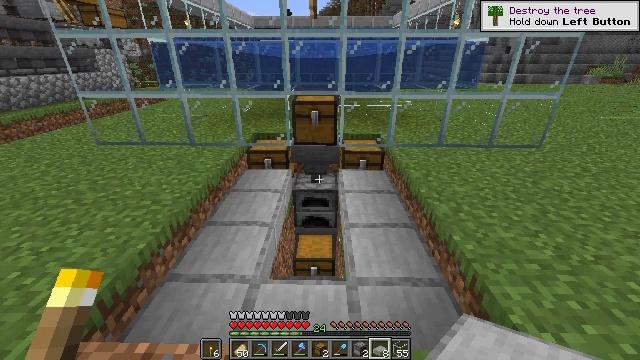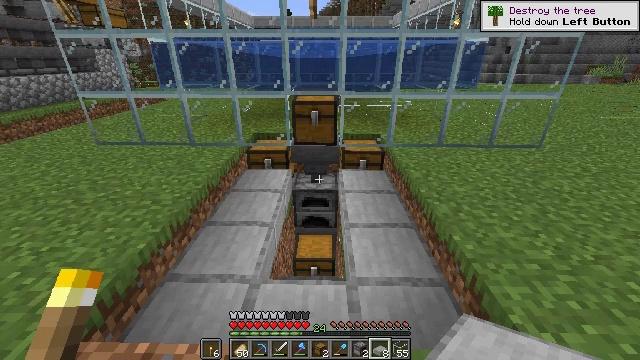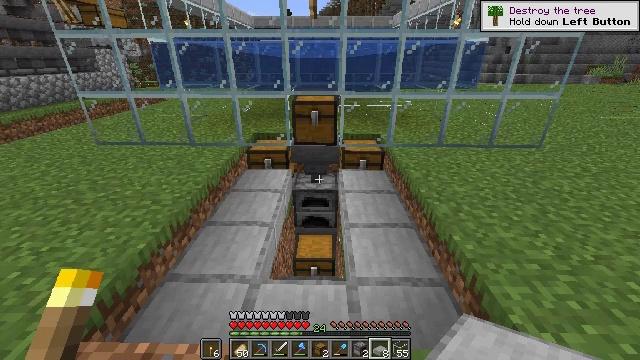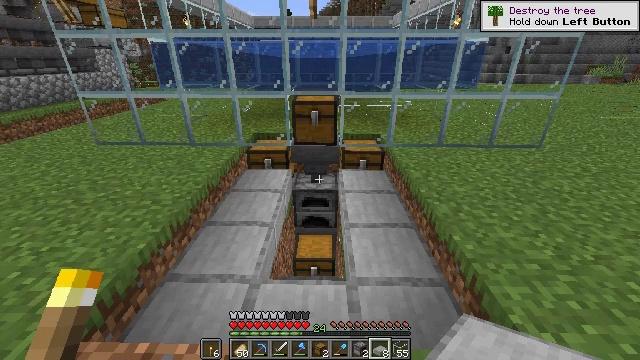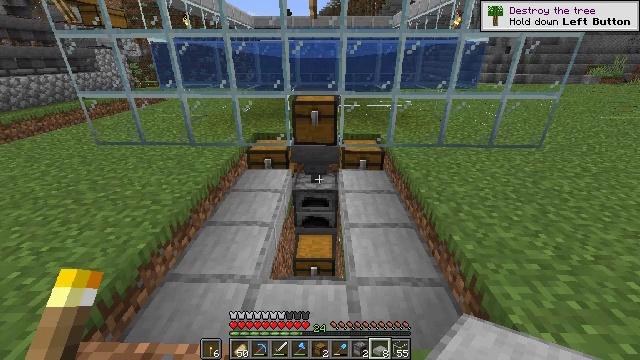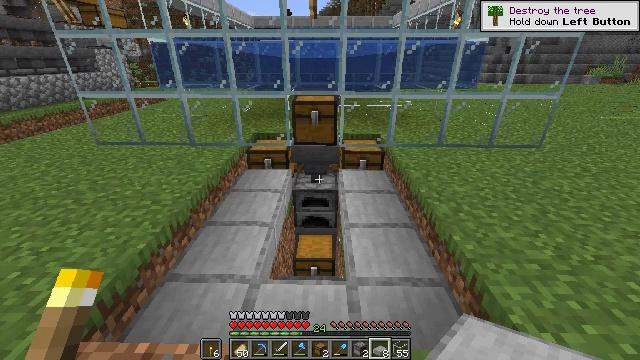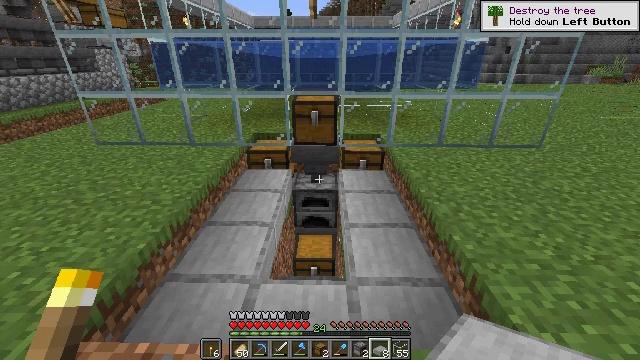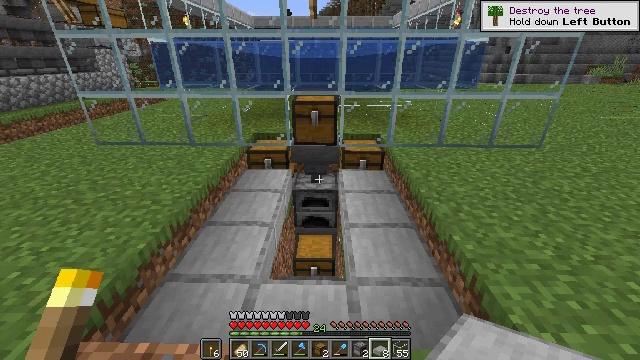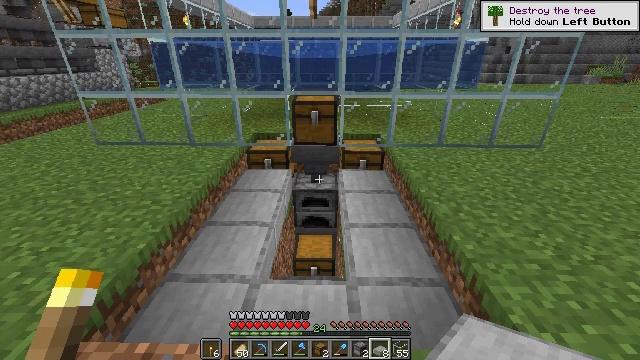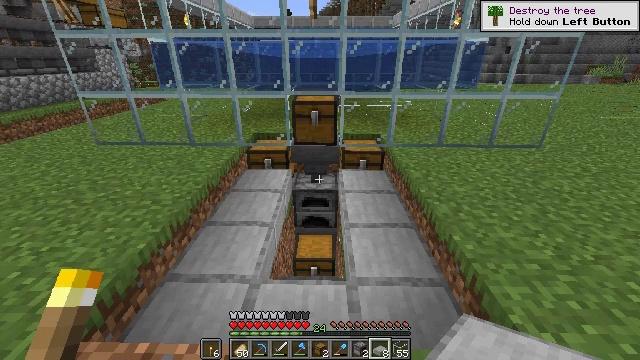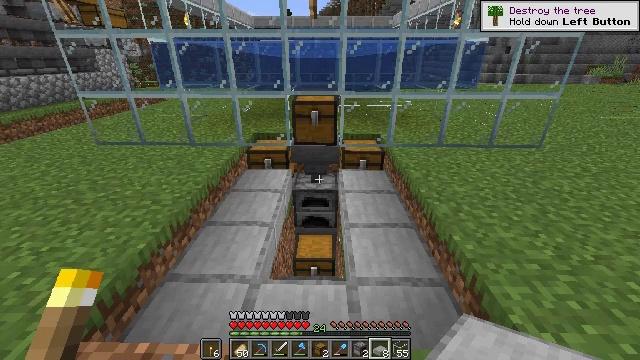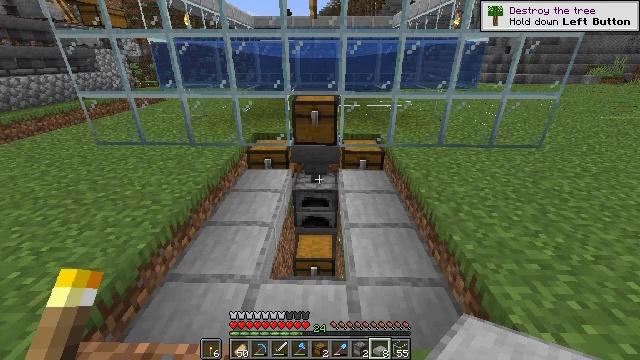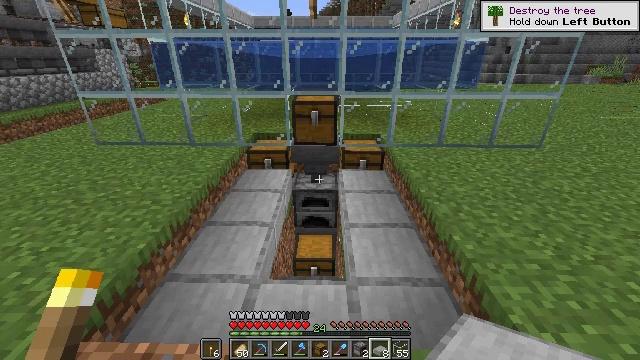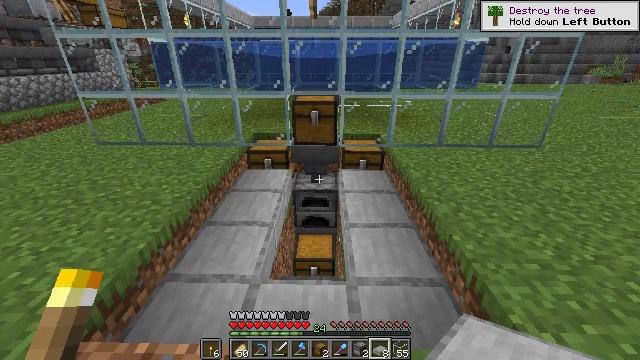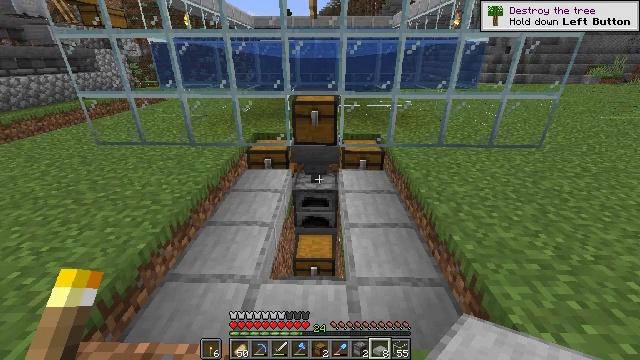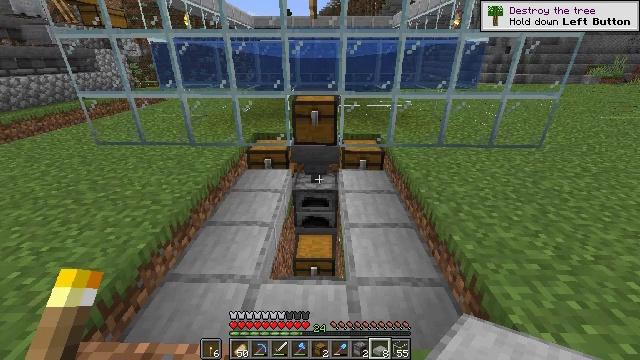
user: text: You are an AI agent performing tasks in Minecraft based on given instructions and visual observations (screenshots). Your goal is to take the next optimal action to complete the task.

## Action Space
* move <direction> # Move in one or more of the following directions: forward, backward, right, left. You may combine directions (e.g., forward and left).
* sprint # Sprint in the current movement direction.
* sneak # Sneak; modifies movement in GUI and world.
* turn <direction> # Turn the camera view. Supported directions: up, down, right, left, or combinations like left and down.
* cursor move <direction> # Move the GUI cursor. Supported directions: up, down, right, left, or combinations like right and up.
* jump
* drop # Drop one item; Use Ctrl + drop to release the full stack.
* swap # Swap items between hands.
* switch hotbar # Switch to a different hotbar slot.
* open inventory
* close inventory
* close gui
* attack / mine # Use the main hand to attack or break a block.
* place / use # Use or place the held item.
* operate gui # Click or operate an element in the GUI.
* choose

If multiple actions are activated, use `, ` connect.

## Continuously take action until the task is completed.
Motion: motion action
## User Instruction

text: Break the smooth stone slab to reuse it.
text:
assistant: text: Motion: no_op
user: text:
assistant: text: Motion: no_op
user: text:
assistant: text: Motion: no_op
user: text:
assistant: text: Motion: no_op
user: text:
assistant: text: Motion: no_op
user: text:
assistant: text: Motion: no_op
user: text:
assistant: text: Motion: no_op
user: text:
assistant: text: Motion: no_op
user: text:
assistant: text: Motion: no_op
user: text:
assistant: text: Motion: no_op
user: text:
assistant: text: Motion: no_op
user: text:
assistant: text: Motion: no_op
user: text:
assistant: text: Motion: no_op
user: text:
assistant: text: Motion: no_op
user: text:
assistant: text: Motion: no_op
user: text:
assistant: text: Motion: no_op
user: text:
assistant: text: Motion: no_op
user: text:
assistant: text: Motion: no_op
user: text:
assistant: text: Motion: no_op
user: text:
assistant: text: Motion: no_op
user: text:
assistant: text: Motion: no_op
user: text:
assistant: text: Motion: no_op
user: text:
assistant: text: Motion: no_op
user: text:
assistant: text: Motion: no_op
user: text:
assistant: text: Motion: no_op
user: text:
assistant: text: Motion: no_op
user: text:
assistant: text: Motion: no_op
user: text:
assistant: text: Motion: no_op
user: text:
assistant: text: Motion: no_op
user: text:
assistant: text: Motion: no_op